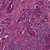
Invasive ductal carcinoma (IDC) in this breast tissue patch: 1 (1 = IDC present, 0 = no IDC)